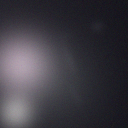
Screen state: off